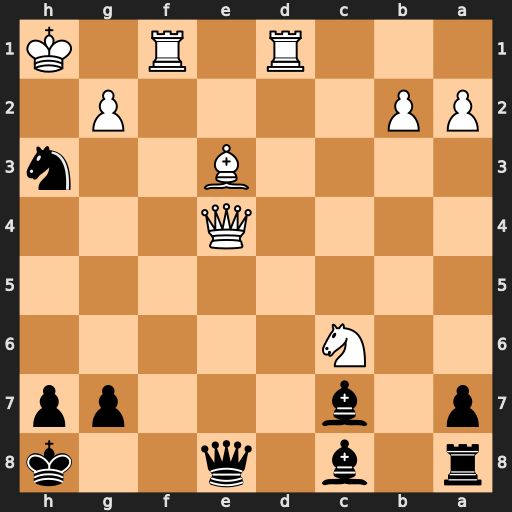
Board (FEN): r1b1q2k/p1b3pp/2N5/8/4Q3/4B2n/PP4P1/3R1R1K
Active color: b
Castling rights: -
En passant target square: -
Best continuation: Nf2+ Rxf2 Qh5+ Kg1 Bh2+